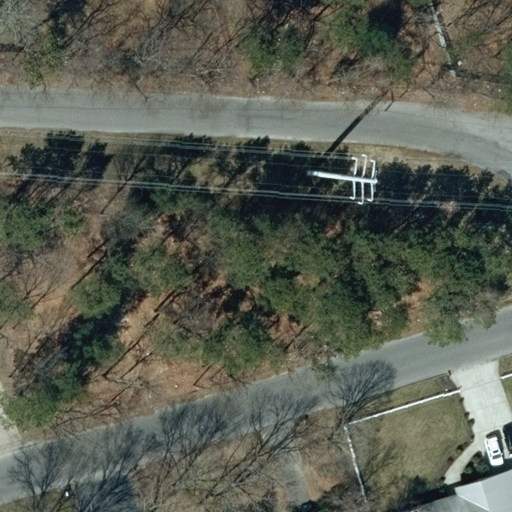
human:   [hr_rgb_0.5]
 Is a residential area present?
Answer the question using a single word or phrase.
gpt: yes

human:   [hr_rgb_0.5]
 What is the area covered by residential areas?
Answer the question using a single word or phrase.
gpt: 10619m2

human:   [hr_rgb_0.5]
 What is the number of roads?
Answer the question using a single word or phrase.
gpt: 2

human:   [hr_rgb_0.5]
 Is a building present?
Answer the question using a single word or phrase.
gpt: yes

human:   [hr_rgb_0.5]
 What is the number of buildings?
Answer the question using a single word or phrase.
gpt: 1

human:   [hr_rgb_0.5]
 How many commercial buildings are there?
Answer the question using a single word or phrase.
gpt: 0

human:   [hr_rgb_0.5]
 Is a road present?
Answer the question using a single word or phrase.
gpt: yes

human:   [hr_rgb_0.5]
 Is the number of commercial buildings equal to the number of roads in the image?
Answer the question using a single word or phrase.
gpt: no

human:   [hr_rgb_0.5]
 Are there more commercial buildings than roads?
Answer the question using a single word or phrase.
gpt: no

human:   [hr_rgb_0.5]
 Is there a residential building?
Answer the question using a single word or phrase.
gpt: yes

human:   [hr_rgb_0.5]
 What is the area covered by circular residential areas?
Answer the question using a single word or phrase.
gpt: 0m2

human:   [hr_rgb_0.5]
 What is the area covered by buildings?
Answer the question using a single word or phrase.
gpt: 131m2

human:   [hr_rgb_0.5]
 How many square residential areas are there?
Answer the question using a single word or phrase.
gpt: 0

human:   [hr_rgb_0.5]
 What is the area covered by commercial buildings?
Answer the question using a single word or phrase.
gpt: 0m2

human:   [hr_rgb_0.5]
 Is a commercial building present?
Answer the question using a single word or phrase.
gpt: no

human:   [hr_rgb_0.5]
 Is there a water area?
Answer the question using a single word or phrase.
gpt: no

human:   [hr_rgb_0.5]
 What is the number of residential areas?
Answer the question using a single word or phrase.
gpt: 1

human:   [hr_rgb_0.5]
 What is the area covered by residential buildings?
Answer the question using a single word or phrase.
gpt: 131m2

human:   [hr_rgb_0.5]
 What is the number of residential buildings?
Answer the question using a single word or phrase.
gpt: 1

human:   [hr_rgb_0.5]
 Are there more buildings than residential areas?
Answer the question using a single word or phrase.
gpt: no

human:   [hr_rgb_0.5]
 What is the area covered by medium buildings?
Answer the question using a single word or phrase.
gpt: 131m2

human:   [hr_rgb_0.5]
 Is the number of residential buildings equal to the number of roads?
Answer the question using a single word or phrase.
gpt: no

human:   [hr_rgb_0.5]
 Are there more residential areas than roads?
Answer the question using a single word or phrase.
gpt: no

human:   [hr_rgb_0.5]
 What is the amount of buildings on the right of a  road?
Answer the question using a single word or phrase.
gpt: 1

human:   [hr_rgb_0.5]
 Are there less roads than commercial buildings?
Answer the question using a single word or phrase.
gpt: no

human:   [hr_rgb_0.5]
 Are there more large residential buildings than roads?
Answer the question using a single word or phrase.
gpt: no

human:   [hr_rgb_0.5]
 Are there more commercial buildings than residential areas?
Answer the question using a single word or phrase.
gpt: no

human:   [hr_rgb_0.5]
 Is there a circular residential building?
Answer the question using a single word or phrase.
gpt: no

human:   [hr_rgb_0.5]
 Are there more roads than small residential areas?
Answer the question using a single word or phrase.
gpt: yes

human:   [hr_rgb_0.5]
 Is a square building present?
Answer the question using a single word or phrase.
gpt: no

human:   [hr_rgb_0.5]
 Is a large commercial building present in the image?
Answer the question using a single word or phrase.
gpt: no

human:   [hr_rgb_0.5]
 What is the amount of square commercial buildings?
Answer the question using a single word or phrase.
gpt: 0

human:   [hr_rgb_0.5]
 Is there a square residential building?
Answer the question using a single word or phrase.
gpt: no

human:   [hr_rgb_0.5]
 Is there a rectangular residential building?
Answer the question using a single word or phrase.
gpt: no

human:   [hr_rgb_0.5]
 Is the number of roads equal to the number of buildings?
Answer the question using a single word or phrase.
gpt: no

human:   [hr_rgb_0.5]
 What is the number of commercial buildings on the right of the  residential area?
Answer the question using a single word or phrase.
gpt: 0

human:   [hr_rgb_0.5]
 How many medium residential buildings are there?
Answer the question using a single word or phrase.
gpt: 1

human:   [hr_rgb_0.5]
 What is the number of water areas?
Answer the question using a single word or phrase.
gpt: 0

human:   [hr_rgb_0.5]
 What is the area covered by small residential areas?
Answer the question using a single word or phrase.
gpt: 0m2

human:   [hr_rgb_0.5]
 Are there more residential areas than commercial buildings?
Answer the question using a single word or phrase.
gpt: yes

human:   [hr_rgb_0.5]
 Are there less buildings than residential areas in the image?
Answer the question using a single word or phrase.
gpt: no

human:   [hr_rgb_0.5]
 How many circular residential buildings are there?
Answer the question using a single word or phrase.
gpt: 0

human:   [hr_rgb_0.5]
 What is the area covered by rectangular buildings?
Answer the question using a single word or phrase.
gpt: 0m2

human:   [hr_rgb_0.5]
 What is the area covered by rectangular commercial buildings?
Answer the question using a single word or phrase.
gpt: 0m2

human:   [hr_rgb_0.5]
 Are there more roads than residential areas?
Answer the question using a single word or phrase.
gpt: yes

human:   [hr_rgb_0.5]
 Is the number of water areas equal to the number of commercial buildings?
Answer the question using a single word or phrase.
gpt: yes

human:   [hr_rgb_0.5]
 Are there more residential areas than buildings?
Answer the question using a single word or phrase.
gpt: no

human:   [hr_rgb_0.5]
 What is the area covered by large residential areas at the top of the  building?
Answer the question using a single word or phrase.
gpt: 10619m2

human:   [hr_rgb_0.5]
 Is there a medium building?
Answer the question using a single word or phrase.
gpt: yes

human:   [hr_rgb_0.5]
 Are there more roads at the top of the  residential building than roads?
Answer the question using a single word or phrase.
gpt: no

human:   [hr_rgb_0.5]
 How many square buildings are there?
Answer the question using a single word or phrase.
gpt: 0

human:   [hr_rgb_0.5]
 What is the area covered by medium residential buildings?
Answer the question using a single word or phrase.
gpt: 131m2

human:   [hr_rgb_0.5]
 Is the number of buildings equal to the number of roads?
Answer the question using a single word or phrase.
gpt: no

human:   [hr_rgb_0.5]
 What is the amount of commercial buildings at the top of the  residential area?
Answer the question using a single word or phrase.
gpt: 0

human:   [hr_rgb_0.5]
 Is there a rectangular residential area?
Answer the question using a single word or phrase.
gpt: yes

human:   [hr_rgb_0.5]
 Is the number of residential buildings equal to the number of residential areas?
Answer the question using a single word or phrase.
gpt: yes

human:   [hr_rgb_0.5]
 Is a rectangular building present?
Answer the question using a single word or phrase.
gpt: no

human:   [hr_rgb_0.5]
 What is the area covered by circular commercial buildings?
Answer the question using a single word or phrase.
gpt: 0m2

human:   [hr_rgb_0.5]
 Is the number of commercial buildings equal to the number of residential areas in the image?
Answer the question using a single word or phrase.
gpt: no

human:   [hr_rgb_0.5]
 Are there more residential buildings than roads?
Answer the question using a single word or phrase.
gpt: no

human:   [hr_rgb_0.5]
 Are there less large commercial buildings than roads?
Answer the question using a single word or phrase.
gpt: yes

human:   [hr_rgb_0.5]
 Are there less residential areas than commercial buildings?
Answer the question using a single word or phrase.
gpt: no

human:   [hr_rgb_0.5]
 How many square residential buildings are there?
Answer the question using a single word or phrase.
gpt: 0

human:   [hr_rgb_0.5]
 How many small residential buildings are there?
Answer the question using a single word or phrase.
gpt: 0